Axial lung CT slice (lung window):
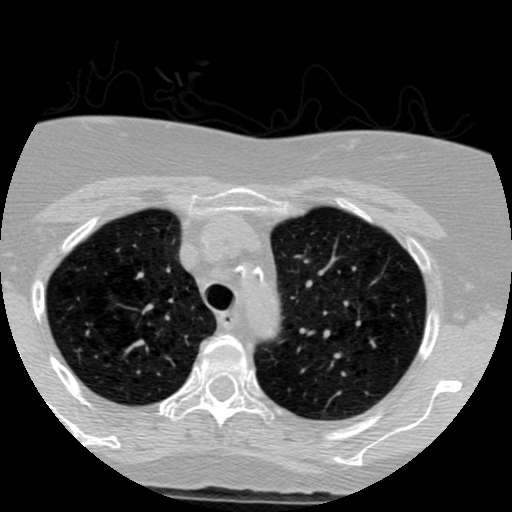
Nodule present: no